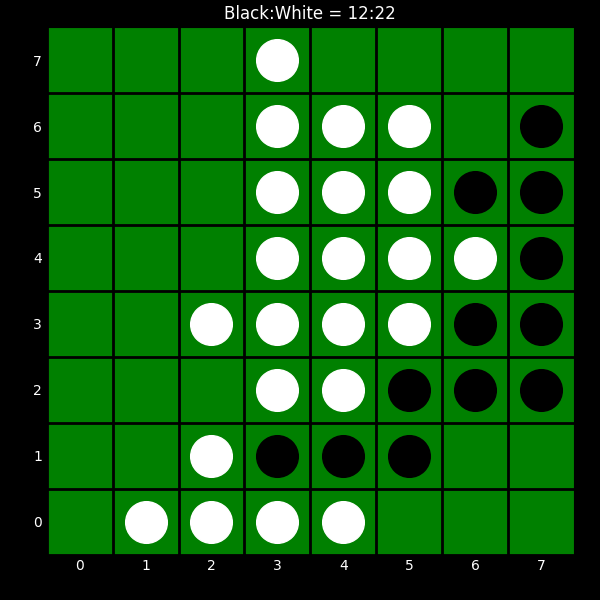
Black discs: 12
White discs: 22